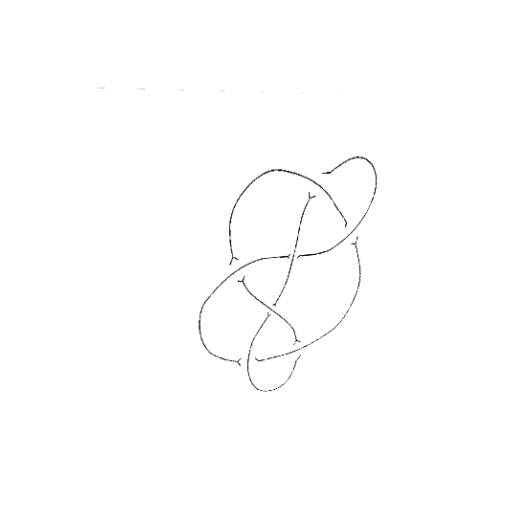
Crossing number: 7